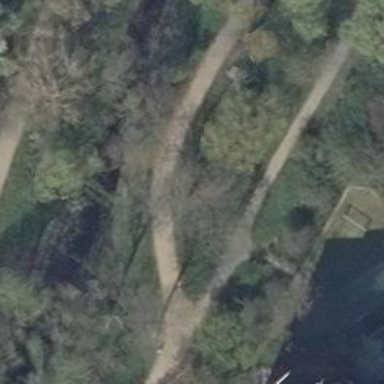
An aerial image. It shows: Compacted path.